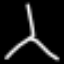
Label: The Eiffel Tower